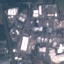
Land use / land cover: Industrial